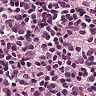
Metastatic tissue present: no